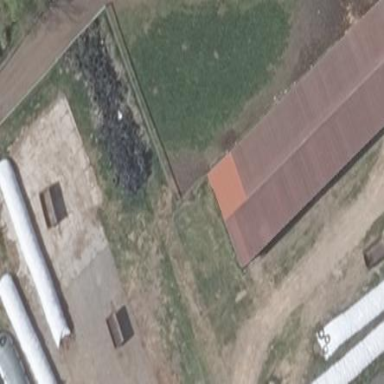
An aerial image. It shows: Gabled roof farm auxiliary building with the roof oriented along its length.